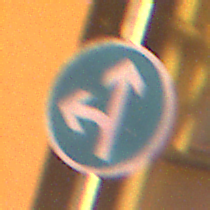
Verkehrszeichen: VorgeschriebeneFahrtrichtungGeradeausOderLinks
Umgebung: Outdoor, Urban
Tageszeit: Night
Wetter: Clear
Licht: Artificial
Jahreszeit: NotSpecified
Kontrast: HighContrast